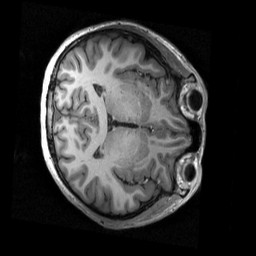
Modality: T1w
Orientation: axial
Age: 24
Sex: female
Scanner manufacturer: siemens
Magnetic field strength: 3 T
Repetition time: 2.53 s
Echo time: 0.00267 s